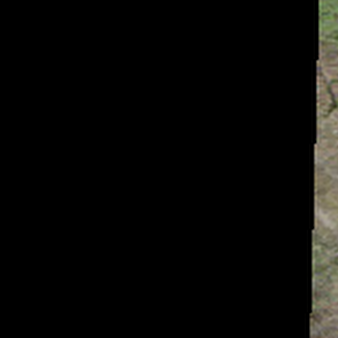
Label: other